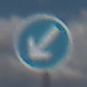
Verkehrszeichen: VorgeschriebeneVorbeifahrtLinks
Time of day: Midday
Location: Outdoor (Nature)
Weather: PartlyCloudy
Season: NotSpecified
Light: Natural